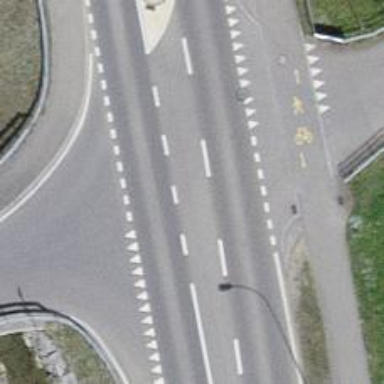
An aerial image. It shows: Primary highway with cycle track on the left side.